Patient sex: M
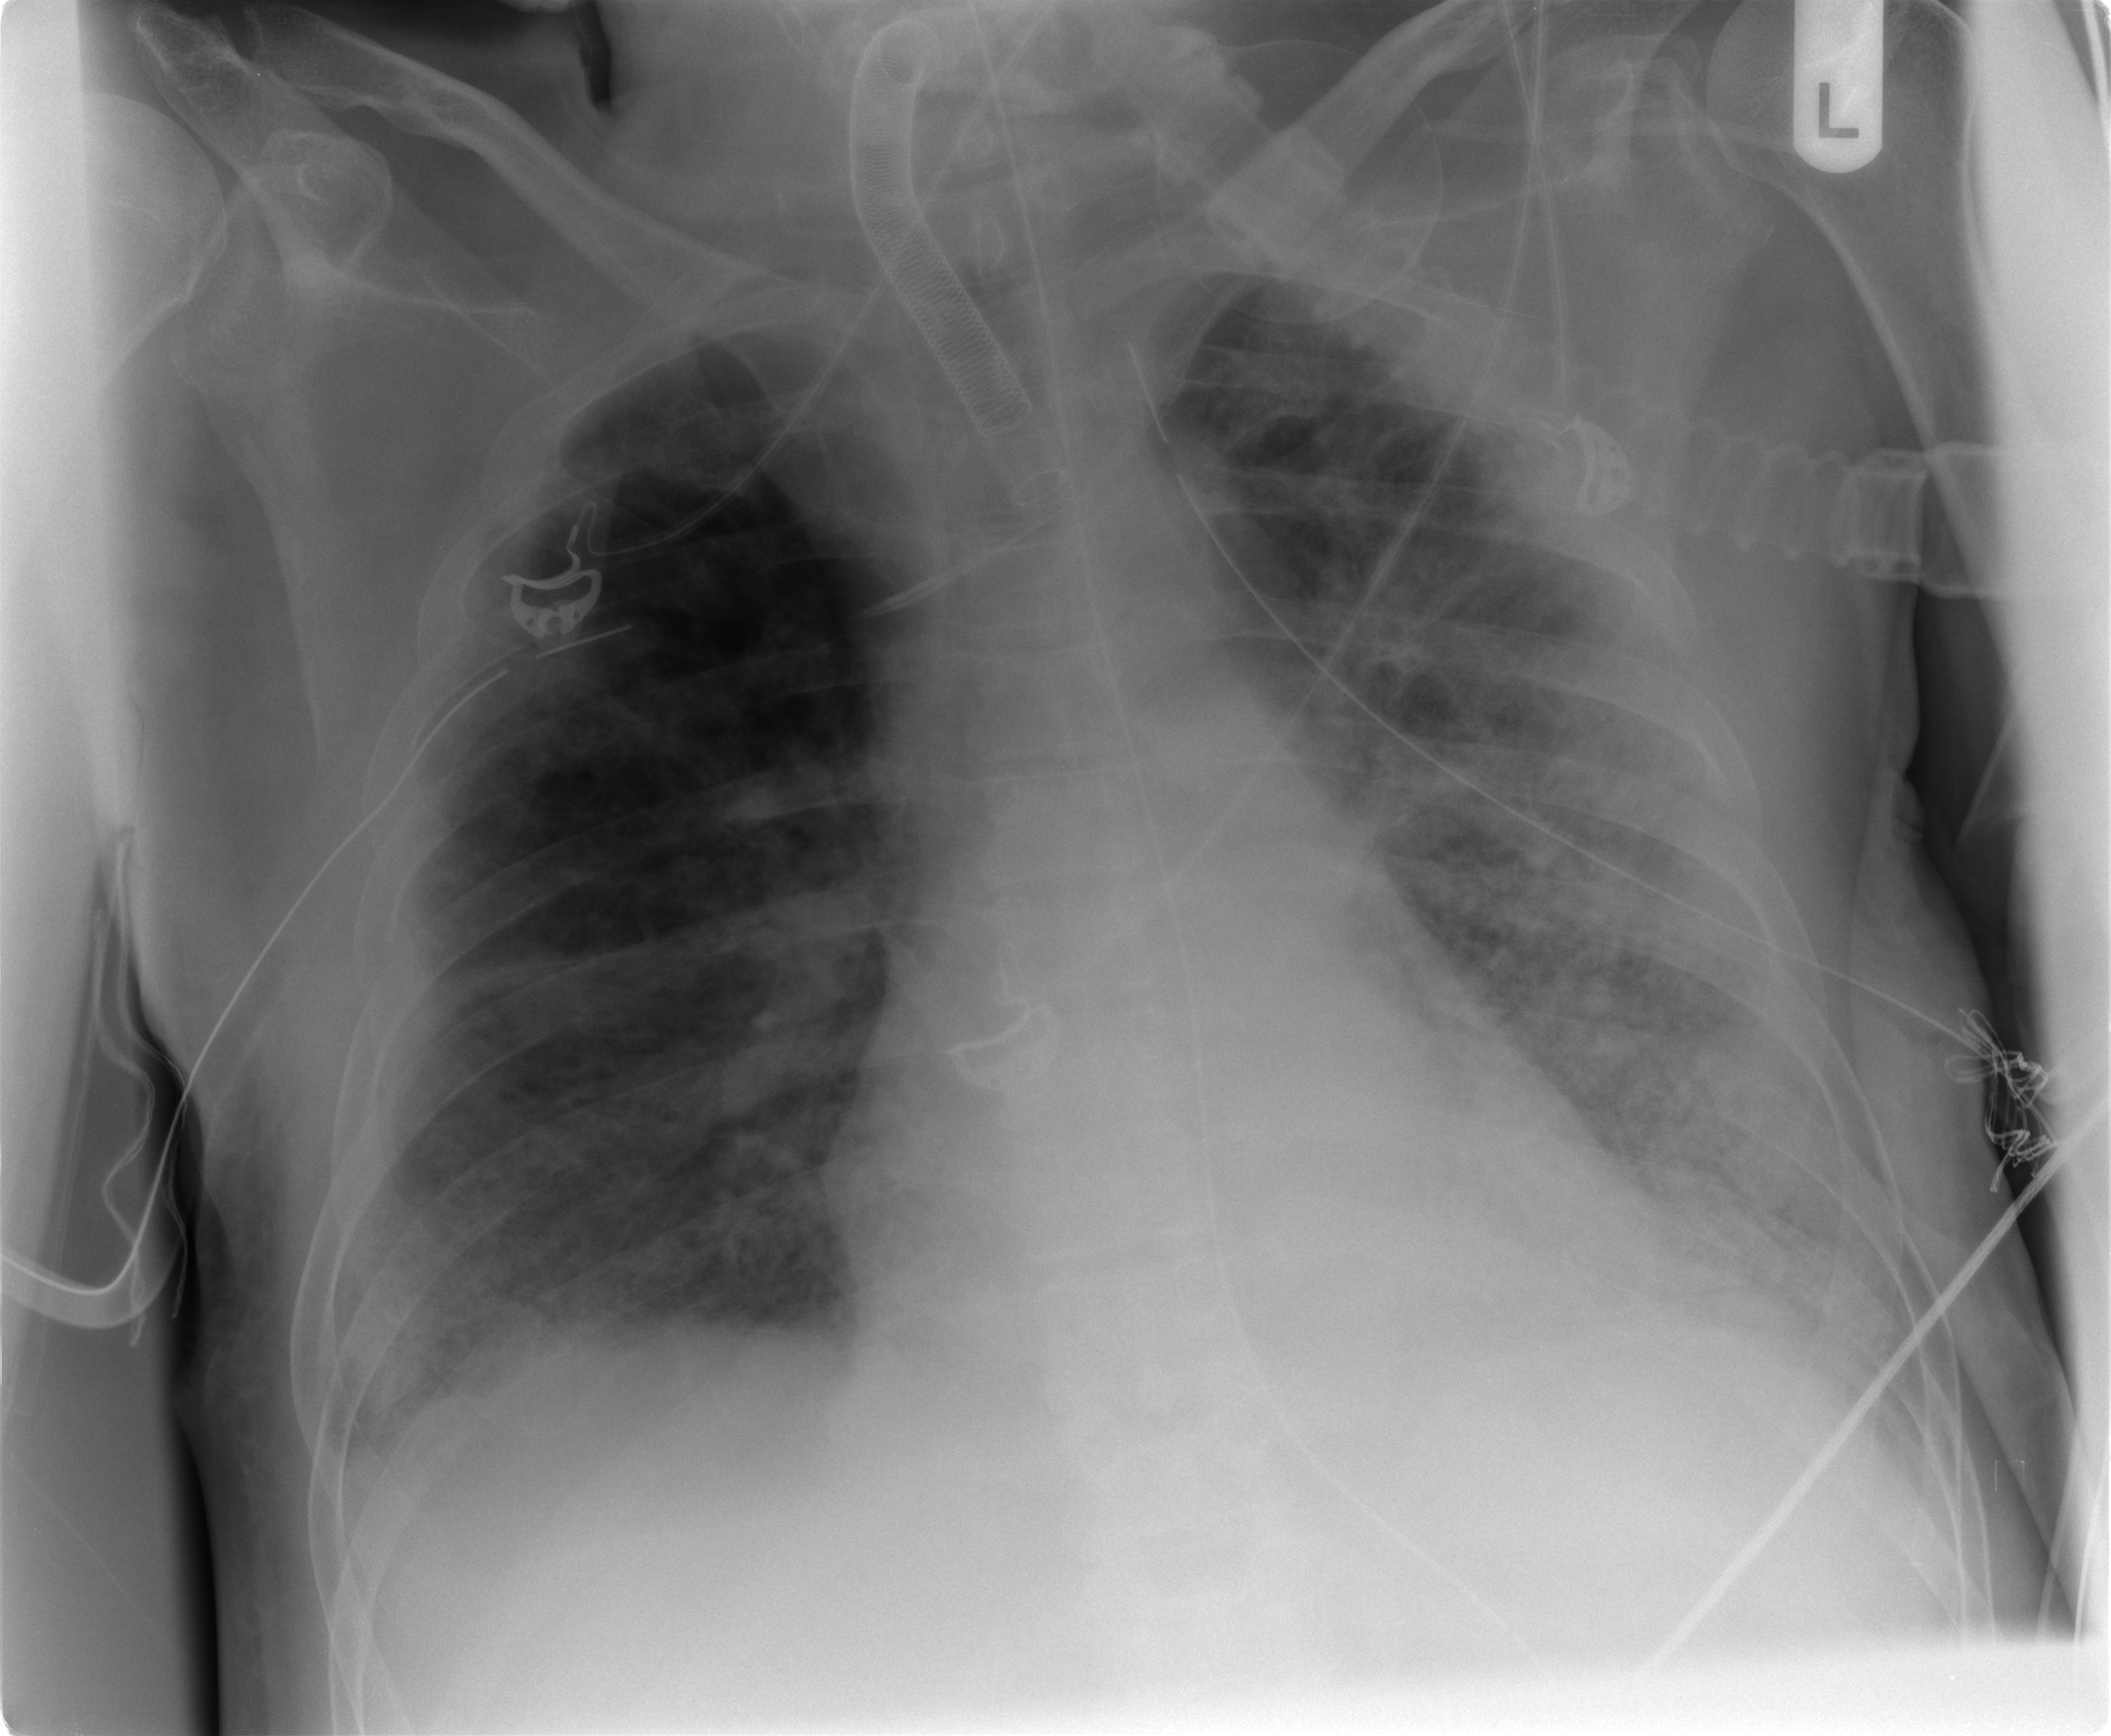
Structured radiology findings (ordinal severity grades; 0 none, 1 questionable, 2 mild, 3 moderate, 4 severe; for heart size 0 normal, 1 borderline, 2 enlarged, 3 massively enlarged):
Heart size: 0
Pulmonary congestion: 2
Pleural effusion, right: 1
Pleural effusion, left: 1
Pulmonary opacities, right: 3
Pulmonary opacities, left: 3
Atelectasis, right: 2
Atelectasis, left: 2